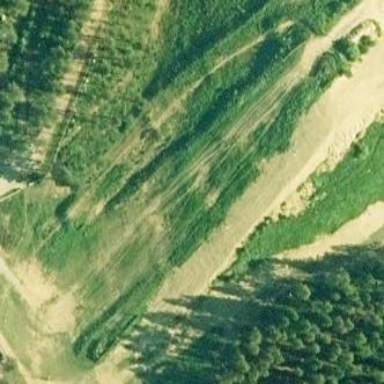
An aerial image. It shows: Downhill ski slope.